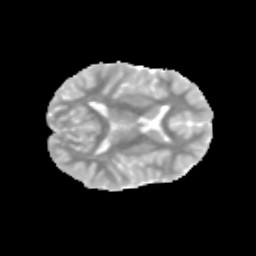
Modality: MD
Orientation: axial
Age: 13
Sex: male
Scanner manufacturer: siemens
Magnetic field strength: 3 T
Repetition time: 3.8 s
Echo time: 0.07 s